八年级 · 解析几何
如图, 一个牧童在小河的南 $4 \mathrm{~km}$ 的 $A$ 处牧马, 而他正位于他的小屋 $B$ 的西 $8 \mathrm{~km}$ 北 $7 \mathrm{~km}$ 处,他想把他的马牵到小河边去饮水，然后回家．他要完成这件事情所走的最短路程是多少？

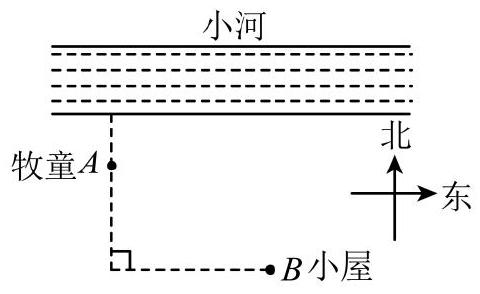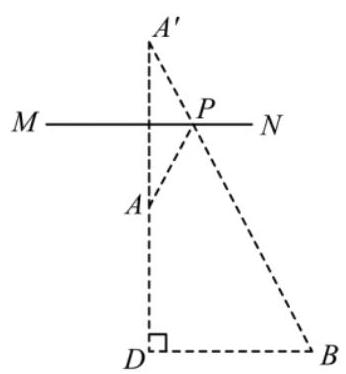
答案: 解：如图, 做出点 $A$ 关于小河 $M N$ 的对称点 $A^{\prime}$, 连接 $A^{\prime} B$ 交 $M N$ 于点 $P$,

则 $A^{\prime} B$ 就是牧童要完成这件事情所走的最短路程长度.

由题意知: $A^{\prime} D=4+4+7=15 \mathrm{~km}, B D=8 \mathrm{~km}, \angle D=90^{\circ}$,在 Rt $\triangle A^{\prime} D B$ 中, 由勾股定理求得 $A^{\prime} B=\sqrt{A^{\prime} D^{2}+B D^{2}}=17 \mathrm{~km}$,则他要完成这件事情所走的最短路程是 $17 \mathrm{~km}$.